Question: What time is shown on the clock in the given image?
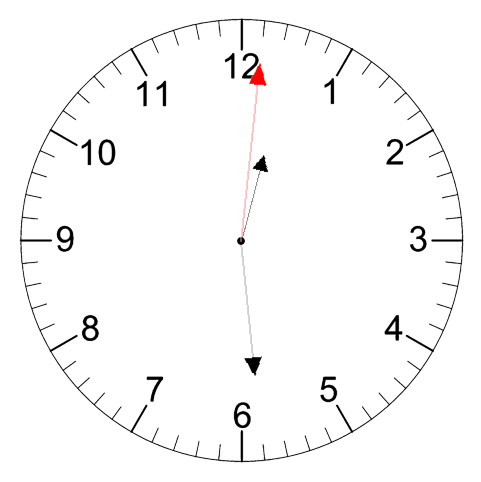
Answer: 12:29:01